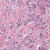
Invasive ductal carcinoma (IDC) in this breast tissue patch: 1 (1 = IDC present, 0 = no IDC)